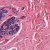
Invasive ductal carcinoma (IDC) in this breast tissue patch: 0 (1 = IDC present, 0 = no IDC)